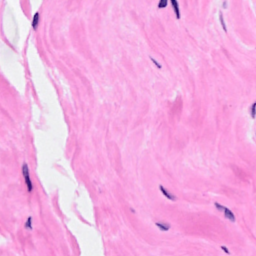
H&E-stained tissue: Breast